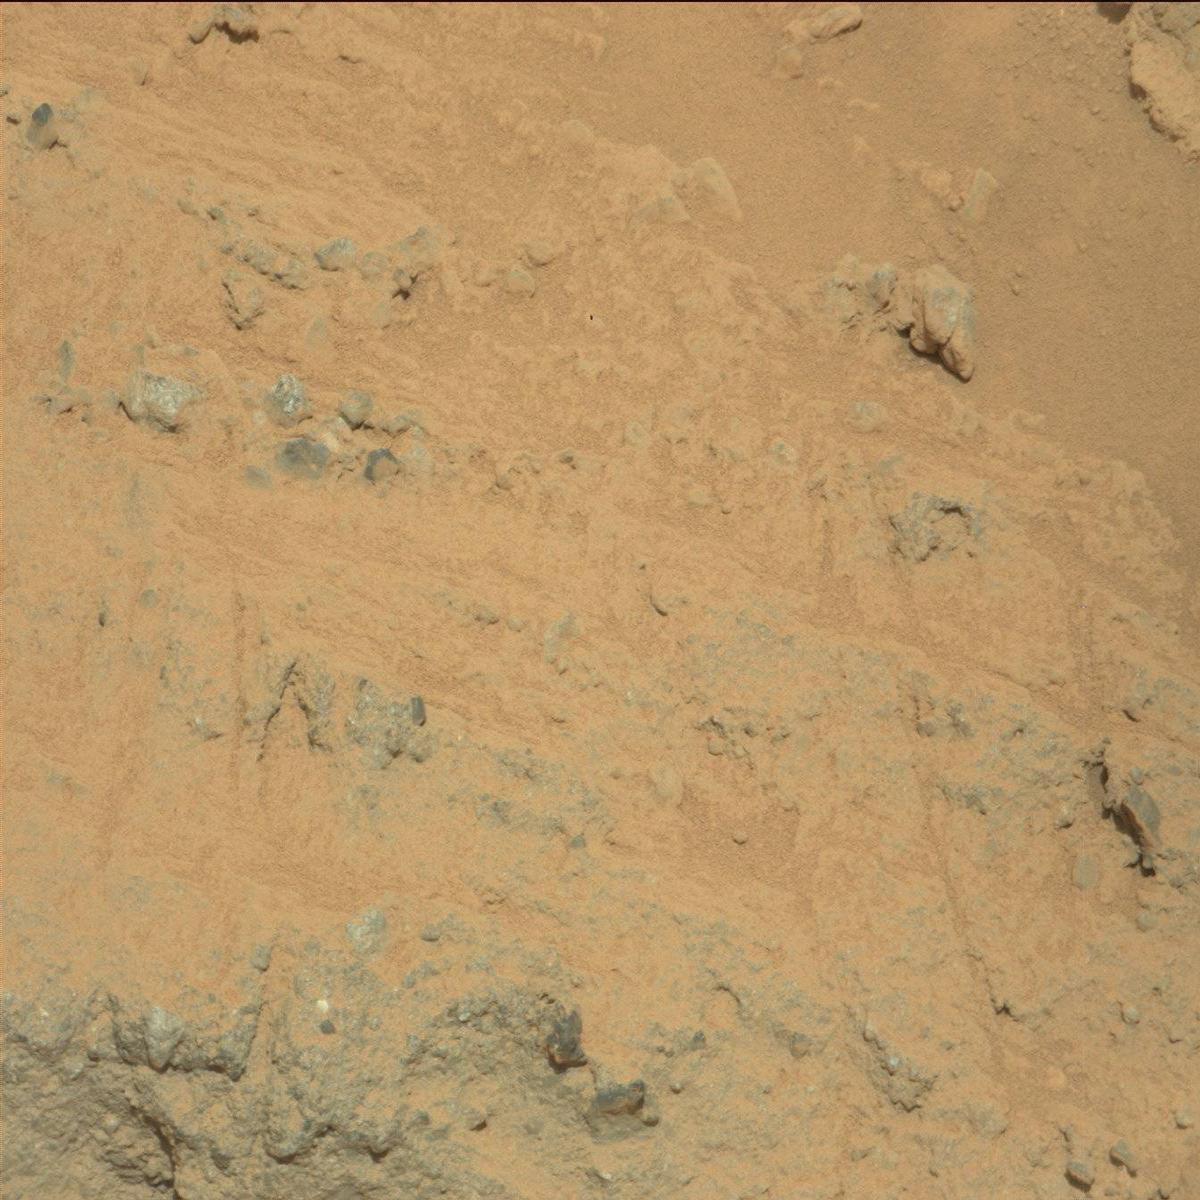
Terrain classes present: Bedrock, Sand / Soil